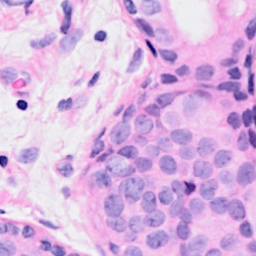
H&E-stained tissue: Breast